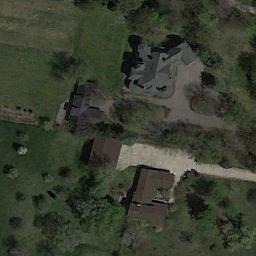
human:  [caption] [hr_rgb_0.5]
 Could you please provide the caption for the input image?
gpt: In sparse residential areas there are several houses of different sizes and many green trees surrounded by grass .

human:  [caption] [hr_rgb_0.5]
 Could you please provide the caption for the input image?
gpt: There are many trees around the sparse residential .

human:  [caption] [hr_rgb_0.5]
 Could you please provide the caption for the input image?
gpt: There are blocks of residential areas between the jungles .

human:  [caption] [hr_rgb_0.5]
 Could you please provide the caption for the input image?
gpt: The sparse residential is on the grass next to some trees and a road .

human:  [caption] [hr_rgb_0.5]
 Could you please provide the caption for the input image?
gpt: A sparse residential area with several buildings and some green trees .